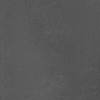
Atmospheric dust classification: dusty